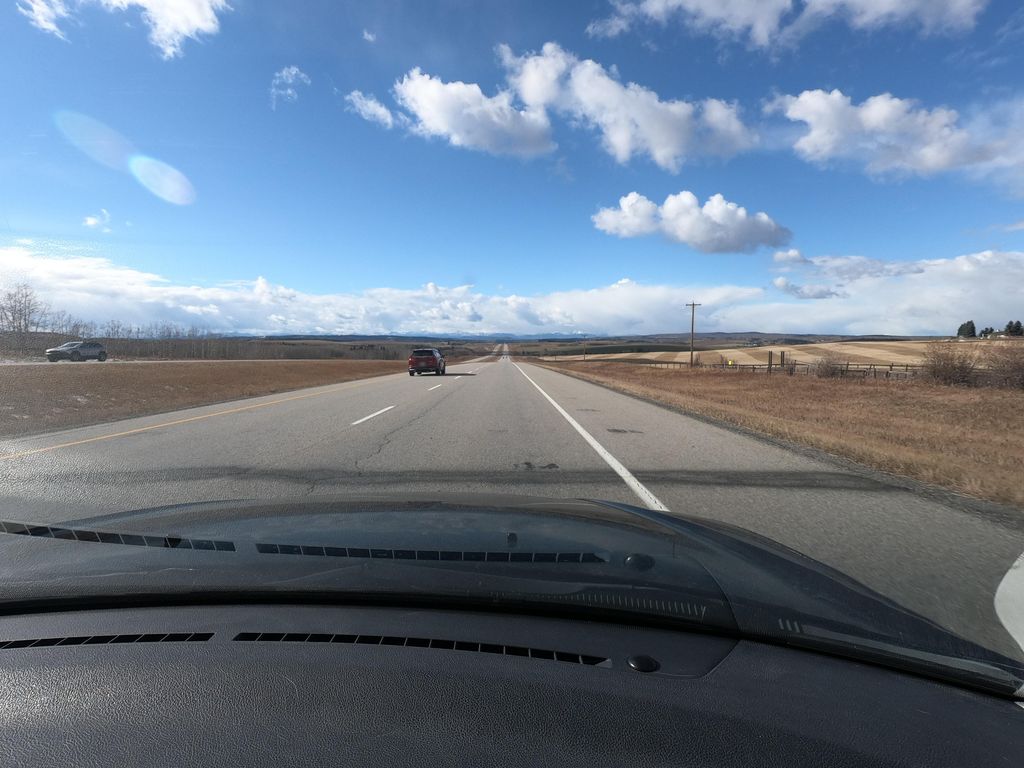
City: calgary